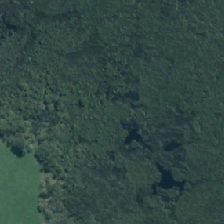
Land cover: herbaceous_freshwater_vege